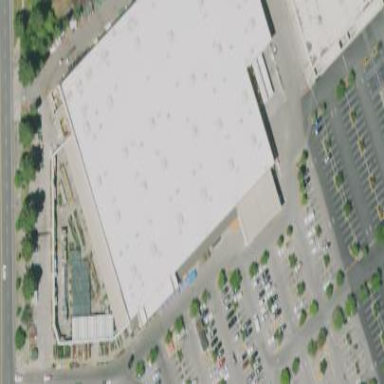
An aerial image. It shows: Retail building.